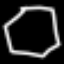
Label: octagon